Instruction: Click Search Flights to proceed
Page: home
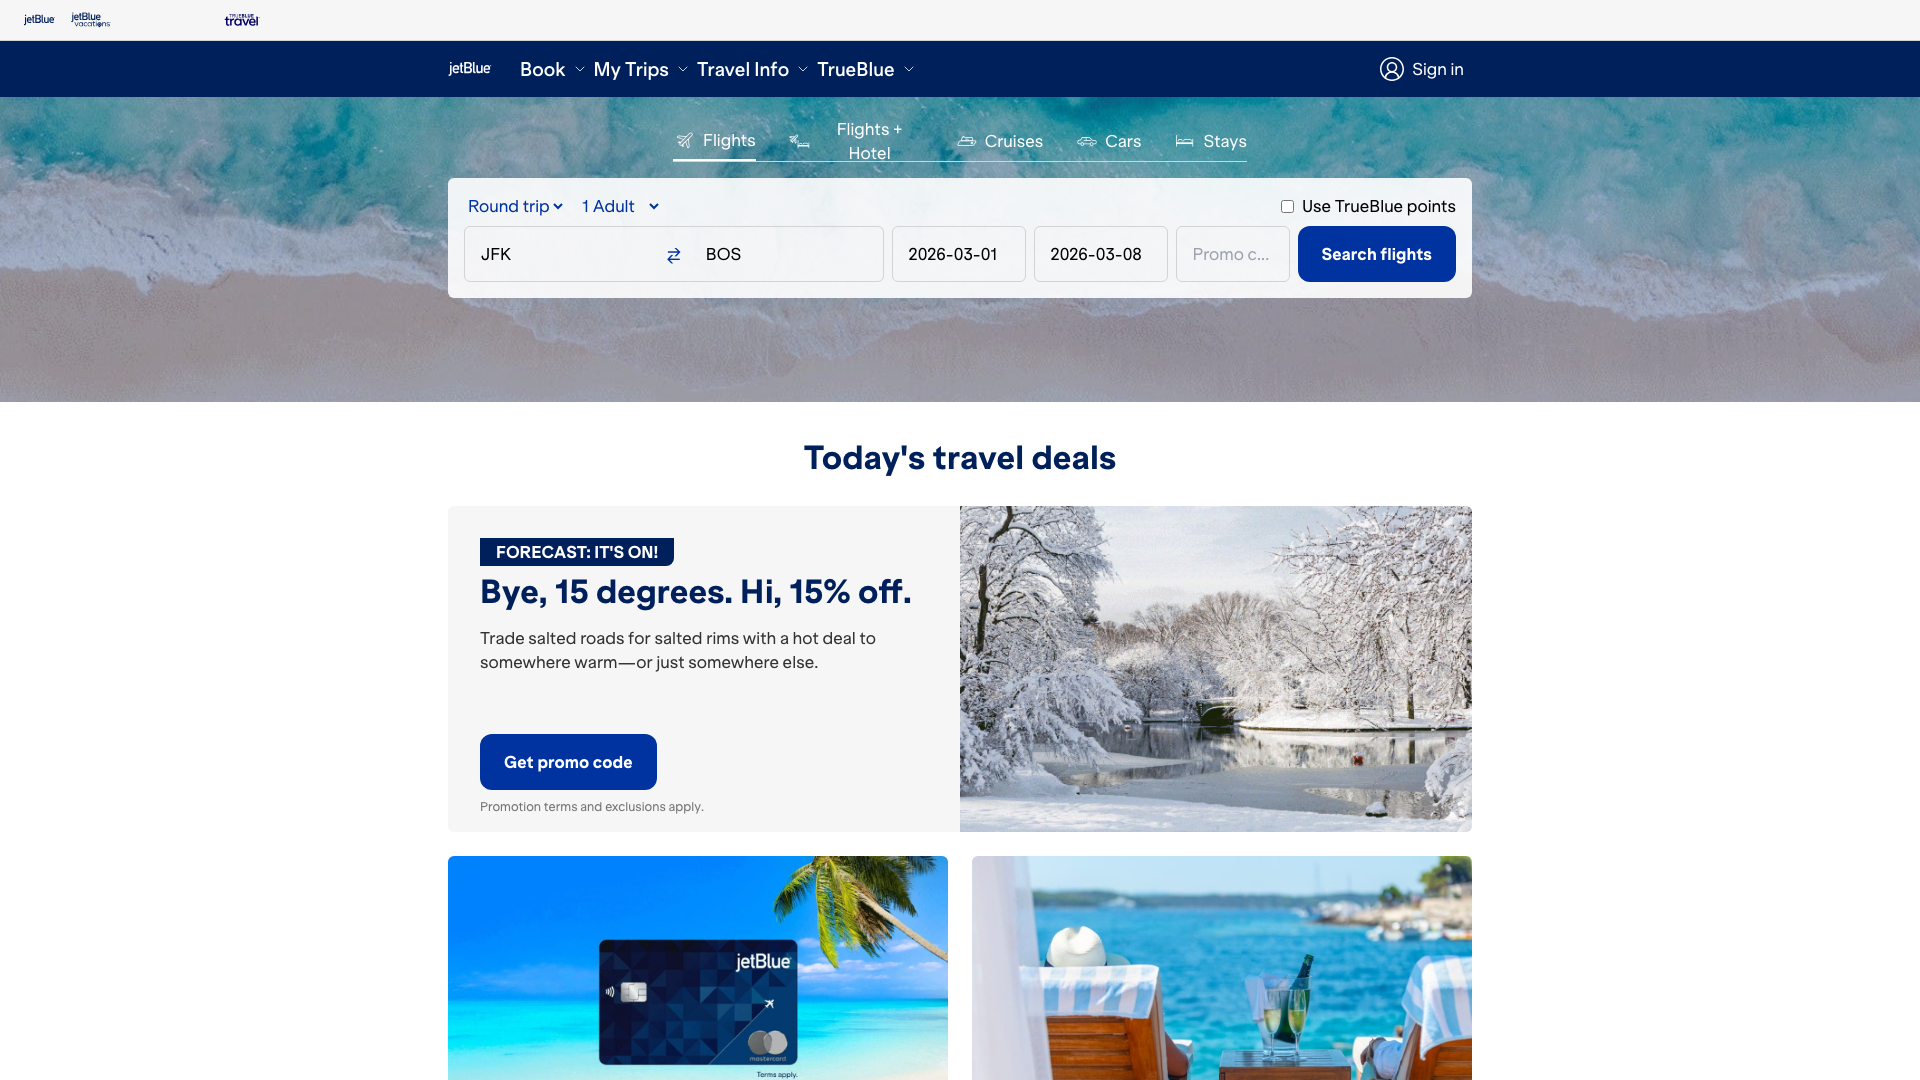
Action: click